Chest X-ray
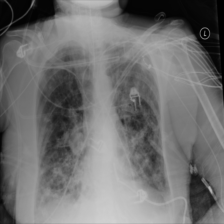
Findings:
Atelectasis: negative
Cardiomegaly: negative
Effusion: positive
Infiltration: negative
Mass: negative
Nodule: negative
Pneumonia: negative
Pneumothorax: negative
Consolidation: negative
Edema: negative
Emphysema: negative
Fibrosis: negative
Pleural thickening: positive
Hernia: negative